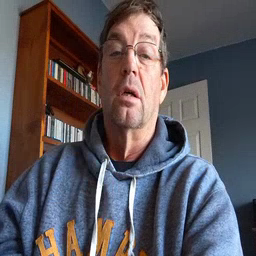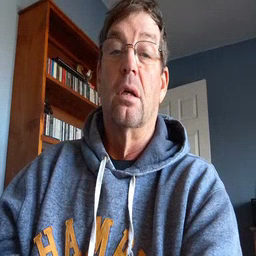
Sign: tiger